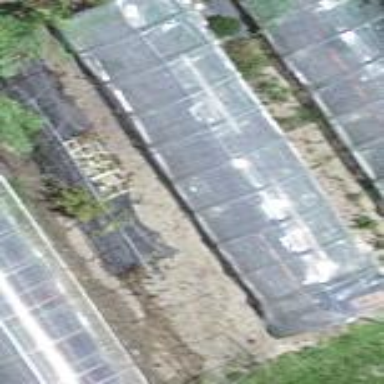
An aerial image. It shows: Greenhouse.